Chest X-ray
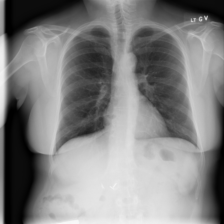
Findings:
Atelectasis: negative
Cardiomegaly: negative
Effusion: negative
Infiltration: negative
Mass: negative
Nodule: negative
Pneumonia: negative
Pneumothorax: negative
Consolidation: negative
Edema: negative
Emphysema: negative
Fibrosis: negative
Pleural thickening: negative
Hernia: negative